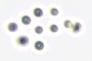
Label: Phaeocystis